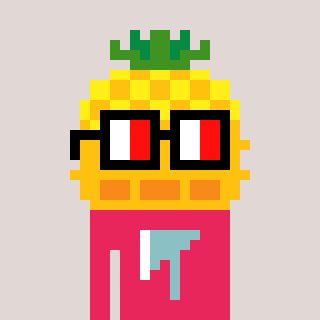
a pixel art character with square glasses with black frames and red eyes, a pineapple-shaped head and a redpinkish-colored body on a warm background